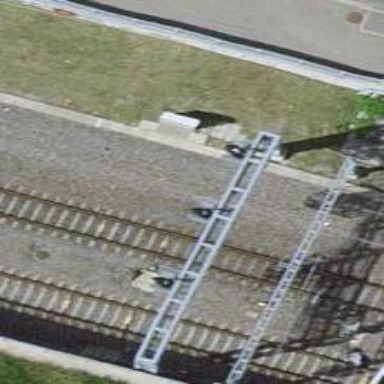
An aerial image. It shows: Railway signal.